Interaction volume radius: 5 \u00c5
Interaction volume height: 15 \u00c5
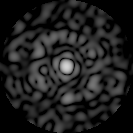
Disorder parameter: 0.8533